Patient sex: F
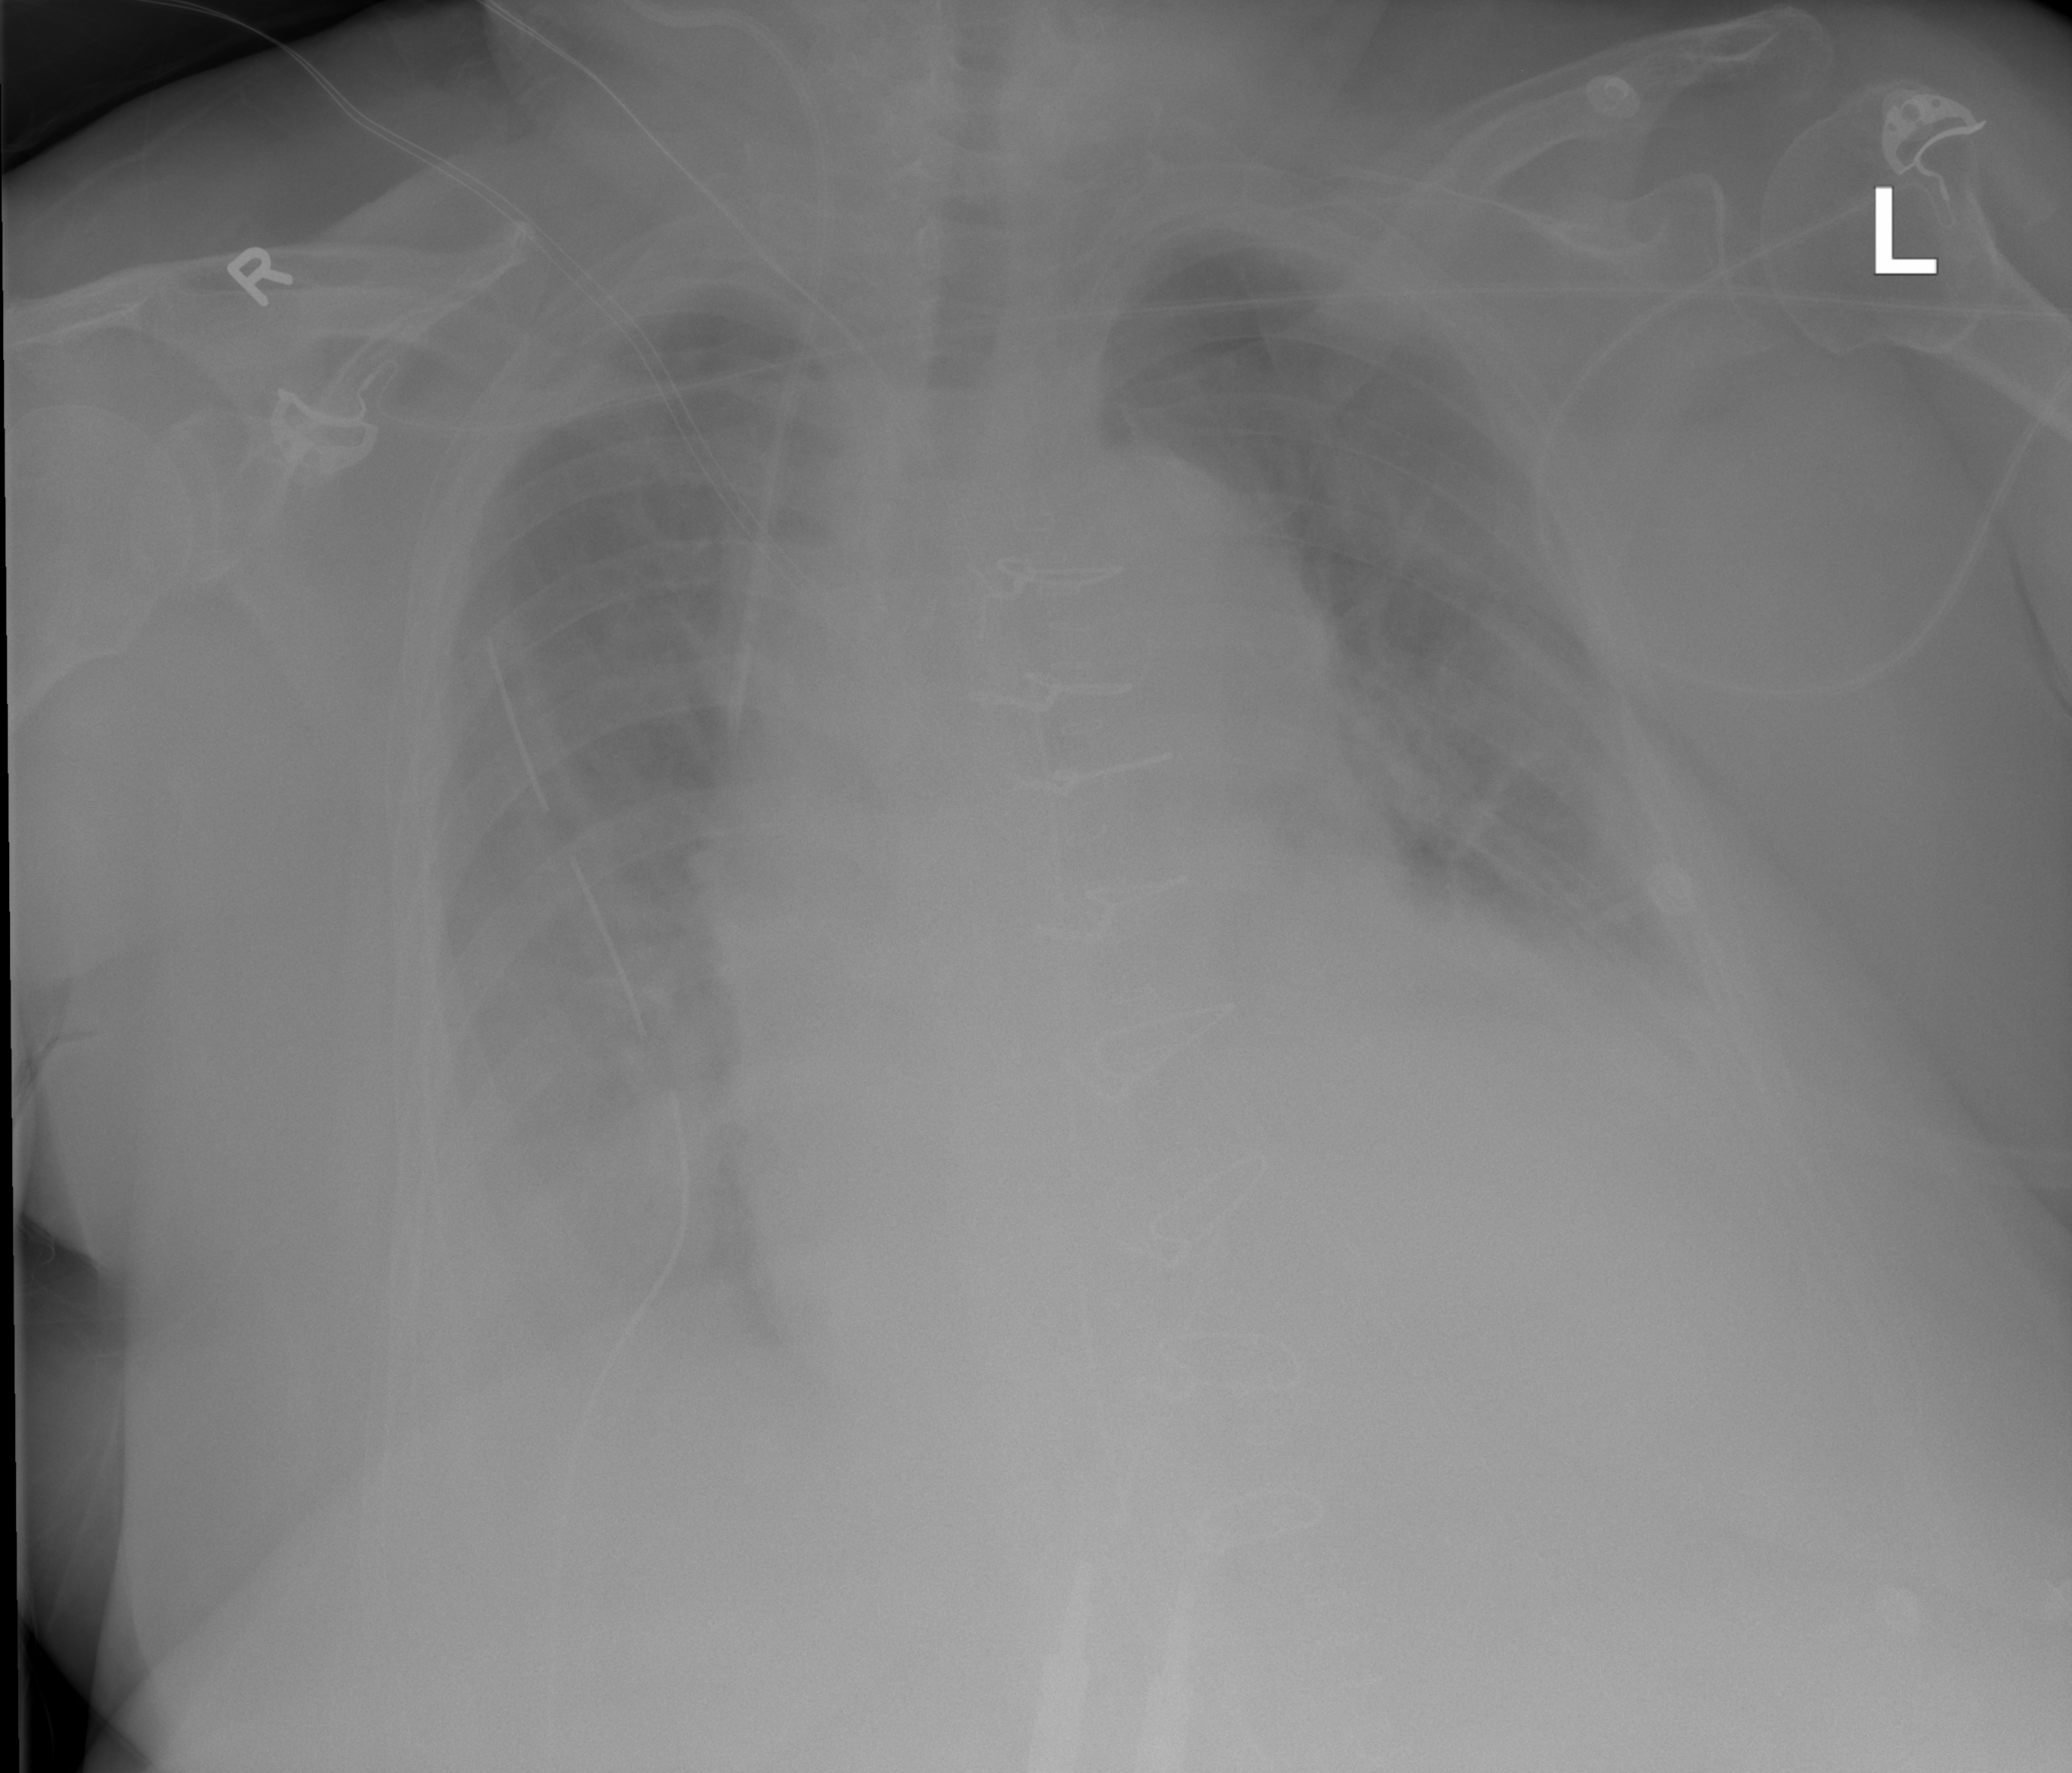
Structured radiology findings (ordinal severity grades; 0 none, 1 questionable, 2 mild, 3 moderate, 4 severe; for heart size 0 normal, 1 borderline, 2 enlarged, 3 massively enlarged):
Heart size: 3
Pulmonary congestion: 1
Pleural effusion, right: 1
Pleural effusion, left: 2
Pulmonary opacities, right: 0
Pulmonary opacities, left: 0
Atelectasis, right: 2
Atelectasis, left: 2